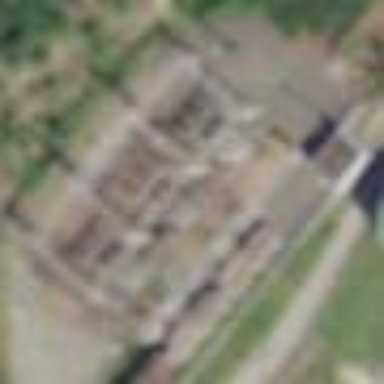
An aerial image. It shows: Industrial power substation enclosed by fence.